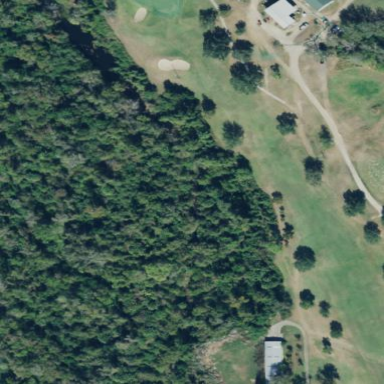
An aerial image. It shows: Golf fairway in the image.